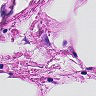
Metastatic tissue present: no